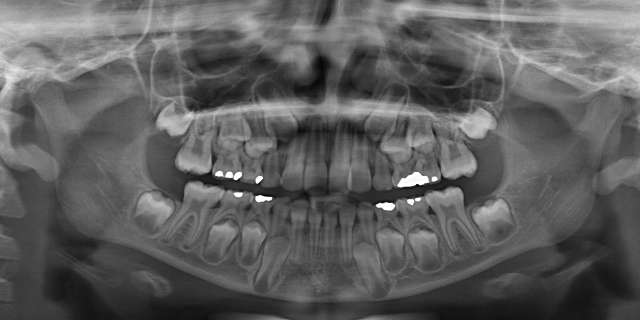
child